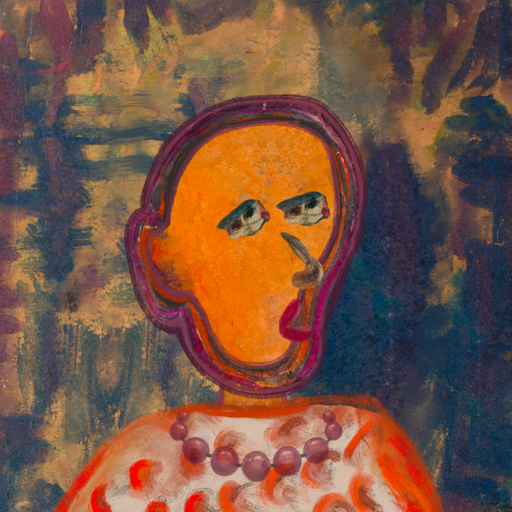
Background: InTheSun, Head And Neck Side: Hypocrite_w_Hair, Face Side: Pipe, Bust: Rupkatha, Hair Side: Blank, Head Accessory: Blank, Second Necklace: Blank, Necklace: Irani_2, Baby: Blank